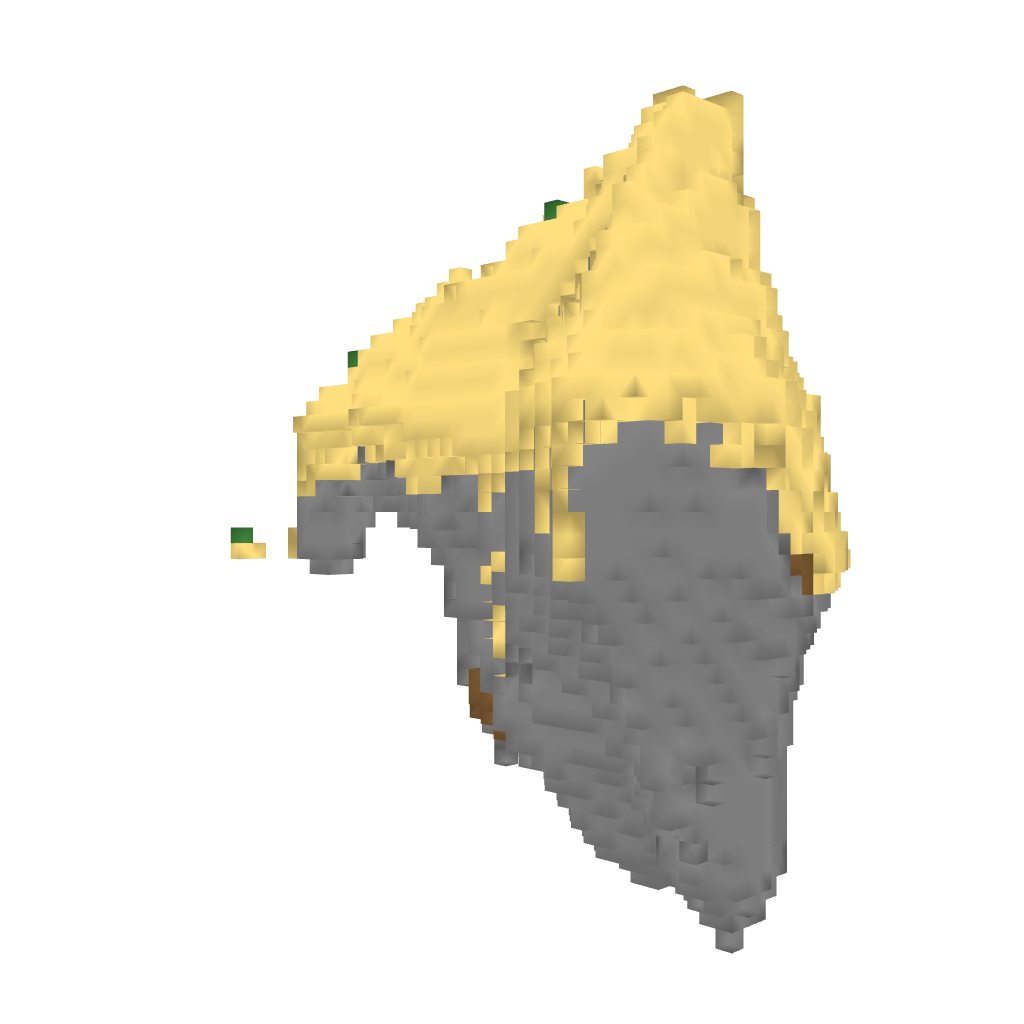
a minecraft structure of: Floating Island: Desert Hill bad low quality